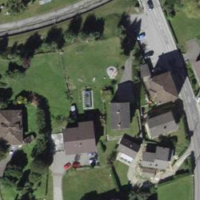
EUNIS habitat code: 54
Species observed at this site:
Amata phegea